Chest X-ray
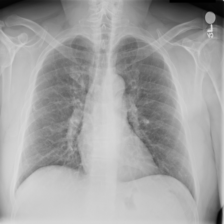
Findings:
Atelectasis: negative
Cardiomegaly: negative
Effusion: negative
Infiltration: negative
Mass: negative
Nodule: negative
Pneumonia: negative
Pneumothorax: negative
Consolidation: negative
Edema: negative
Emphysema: negative
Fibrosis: negative
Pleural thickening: negative
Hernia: negative